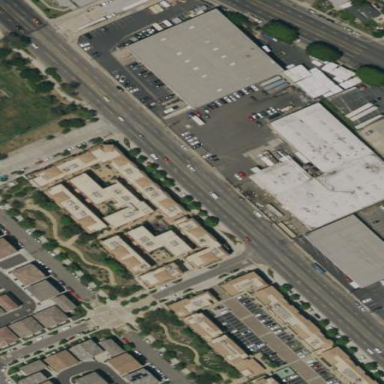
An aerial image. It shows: Industrial building.